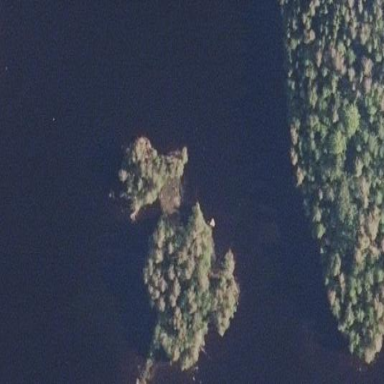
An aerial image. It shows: Islet.